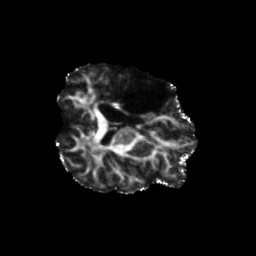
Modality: FA
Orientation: axial
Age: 46
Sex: female
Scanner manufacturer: siemens
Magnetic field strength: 3 T
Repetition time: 5.47 s
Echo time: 0.0854 s